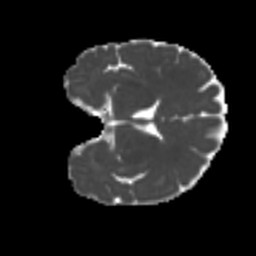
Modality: MD
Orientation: coronal
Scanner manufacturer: siemens
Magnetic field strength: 3 T
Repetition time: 4 s
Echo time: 0.0594 s